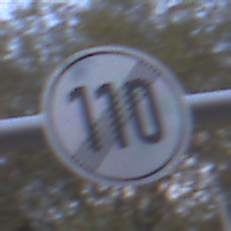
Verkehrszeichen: EndeGeschwindigkeit110
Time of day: SunriseSunset
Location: Outdoor (Urban)
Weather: PartlyCloudy
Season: NotSpecified
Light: Natural